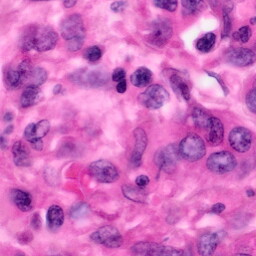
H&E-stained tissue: Pancreatic